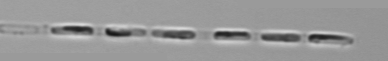
Label: Skeletonema